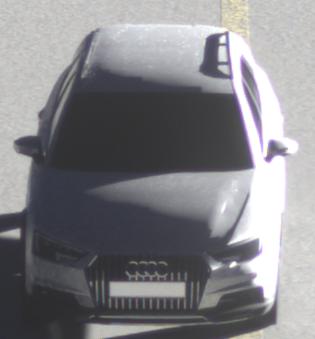
Make: Audi
Model: A4 Allroad 45 TFSI
Detailed model: A4 (B9) allroad
Model produced from: 2019/02
Model produced until: 2019/05
Doors: 5
Color: white
Road condition: dry road
Daytime: sunrise or sunset
Contrast: high contrast